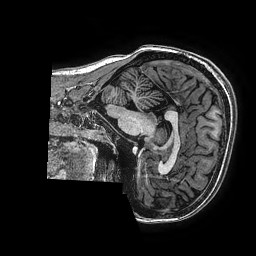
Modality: T1w
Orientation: sagittal
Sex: female
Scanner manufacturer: ge
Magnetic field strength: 3 T
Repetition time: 0.00766 s
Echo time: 0.003476 s